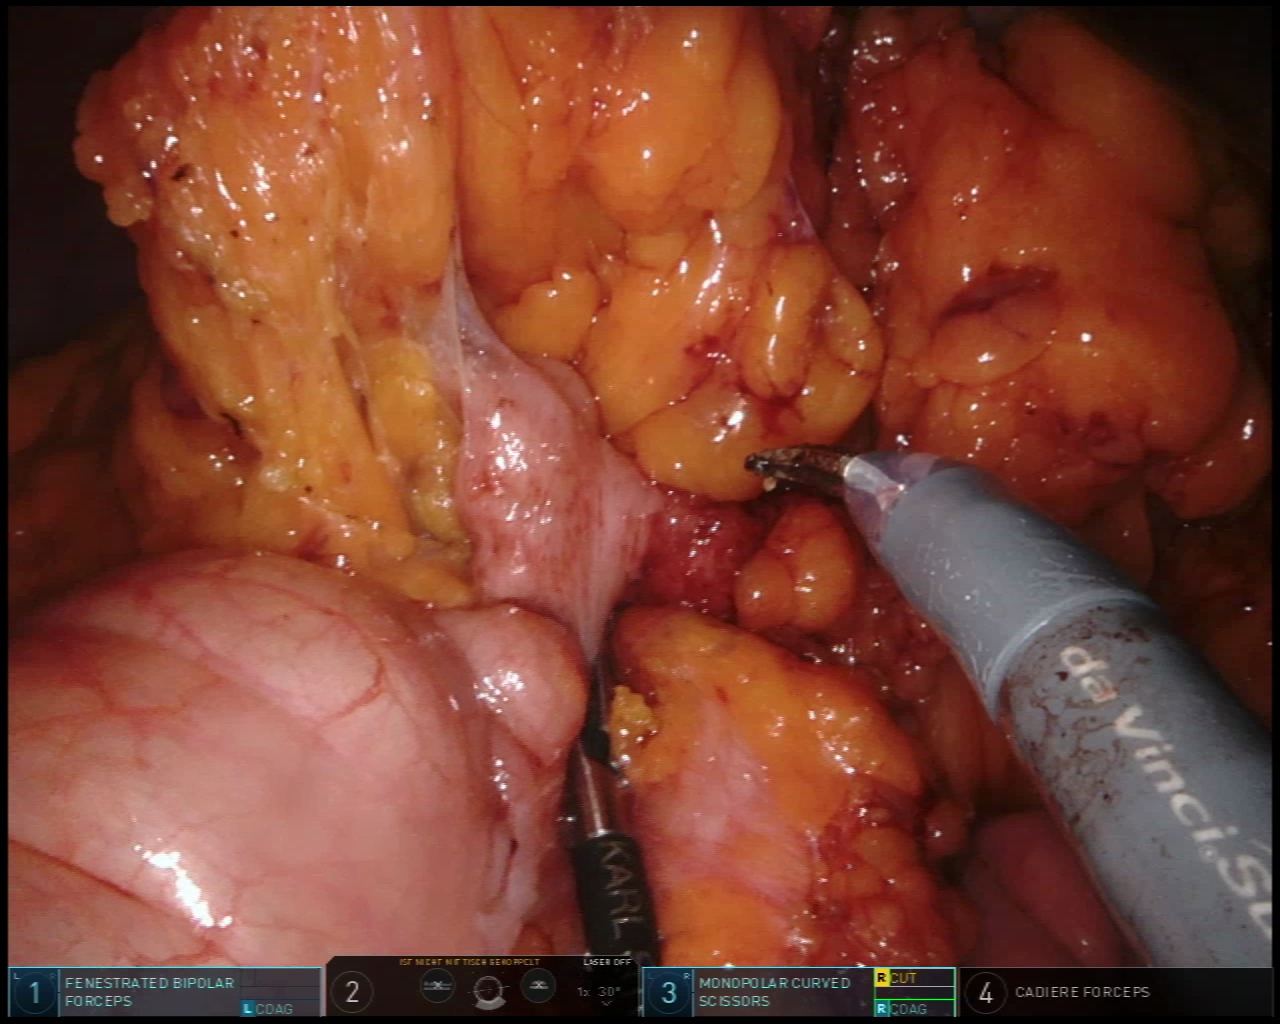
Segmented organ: colon
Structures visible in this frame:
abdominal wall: no
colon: yes
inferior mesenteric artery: no
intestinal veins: no
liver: no
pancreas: no
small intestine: no
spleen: no
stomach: no
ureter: no
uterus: no
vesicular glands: no